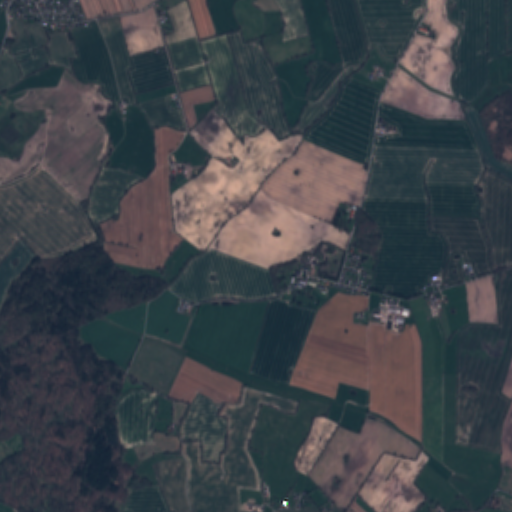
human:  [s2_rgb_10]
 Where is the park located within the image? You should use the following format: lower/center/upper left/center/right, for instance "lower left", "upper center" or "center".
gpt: The park is located in the center of the image.
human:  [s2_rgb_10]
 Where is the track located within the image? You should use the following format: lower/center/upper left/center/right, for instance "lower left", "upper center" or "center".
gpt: There is no track in the image.